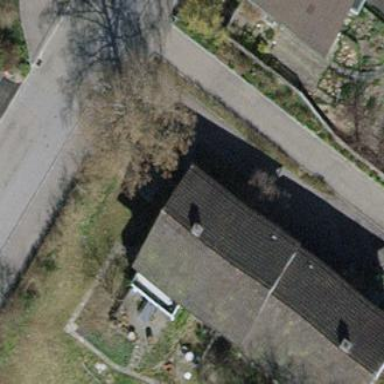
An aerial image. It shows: House with tile roof.